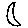
Label: moon